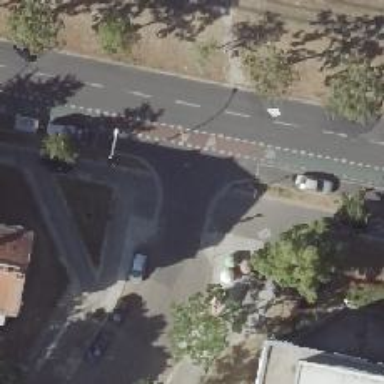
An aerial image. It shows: Unmarked crossing on the road.